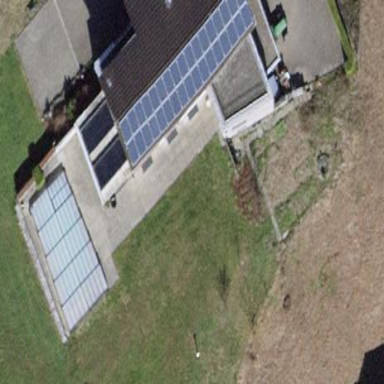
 consisting of solar photovoltaic panels."